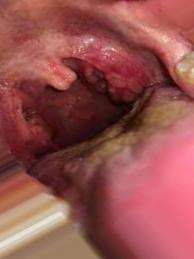
Condition: Mouth Ulcer